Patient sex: F
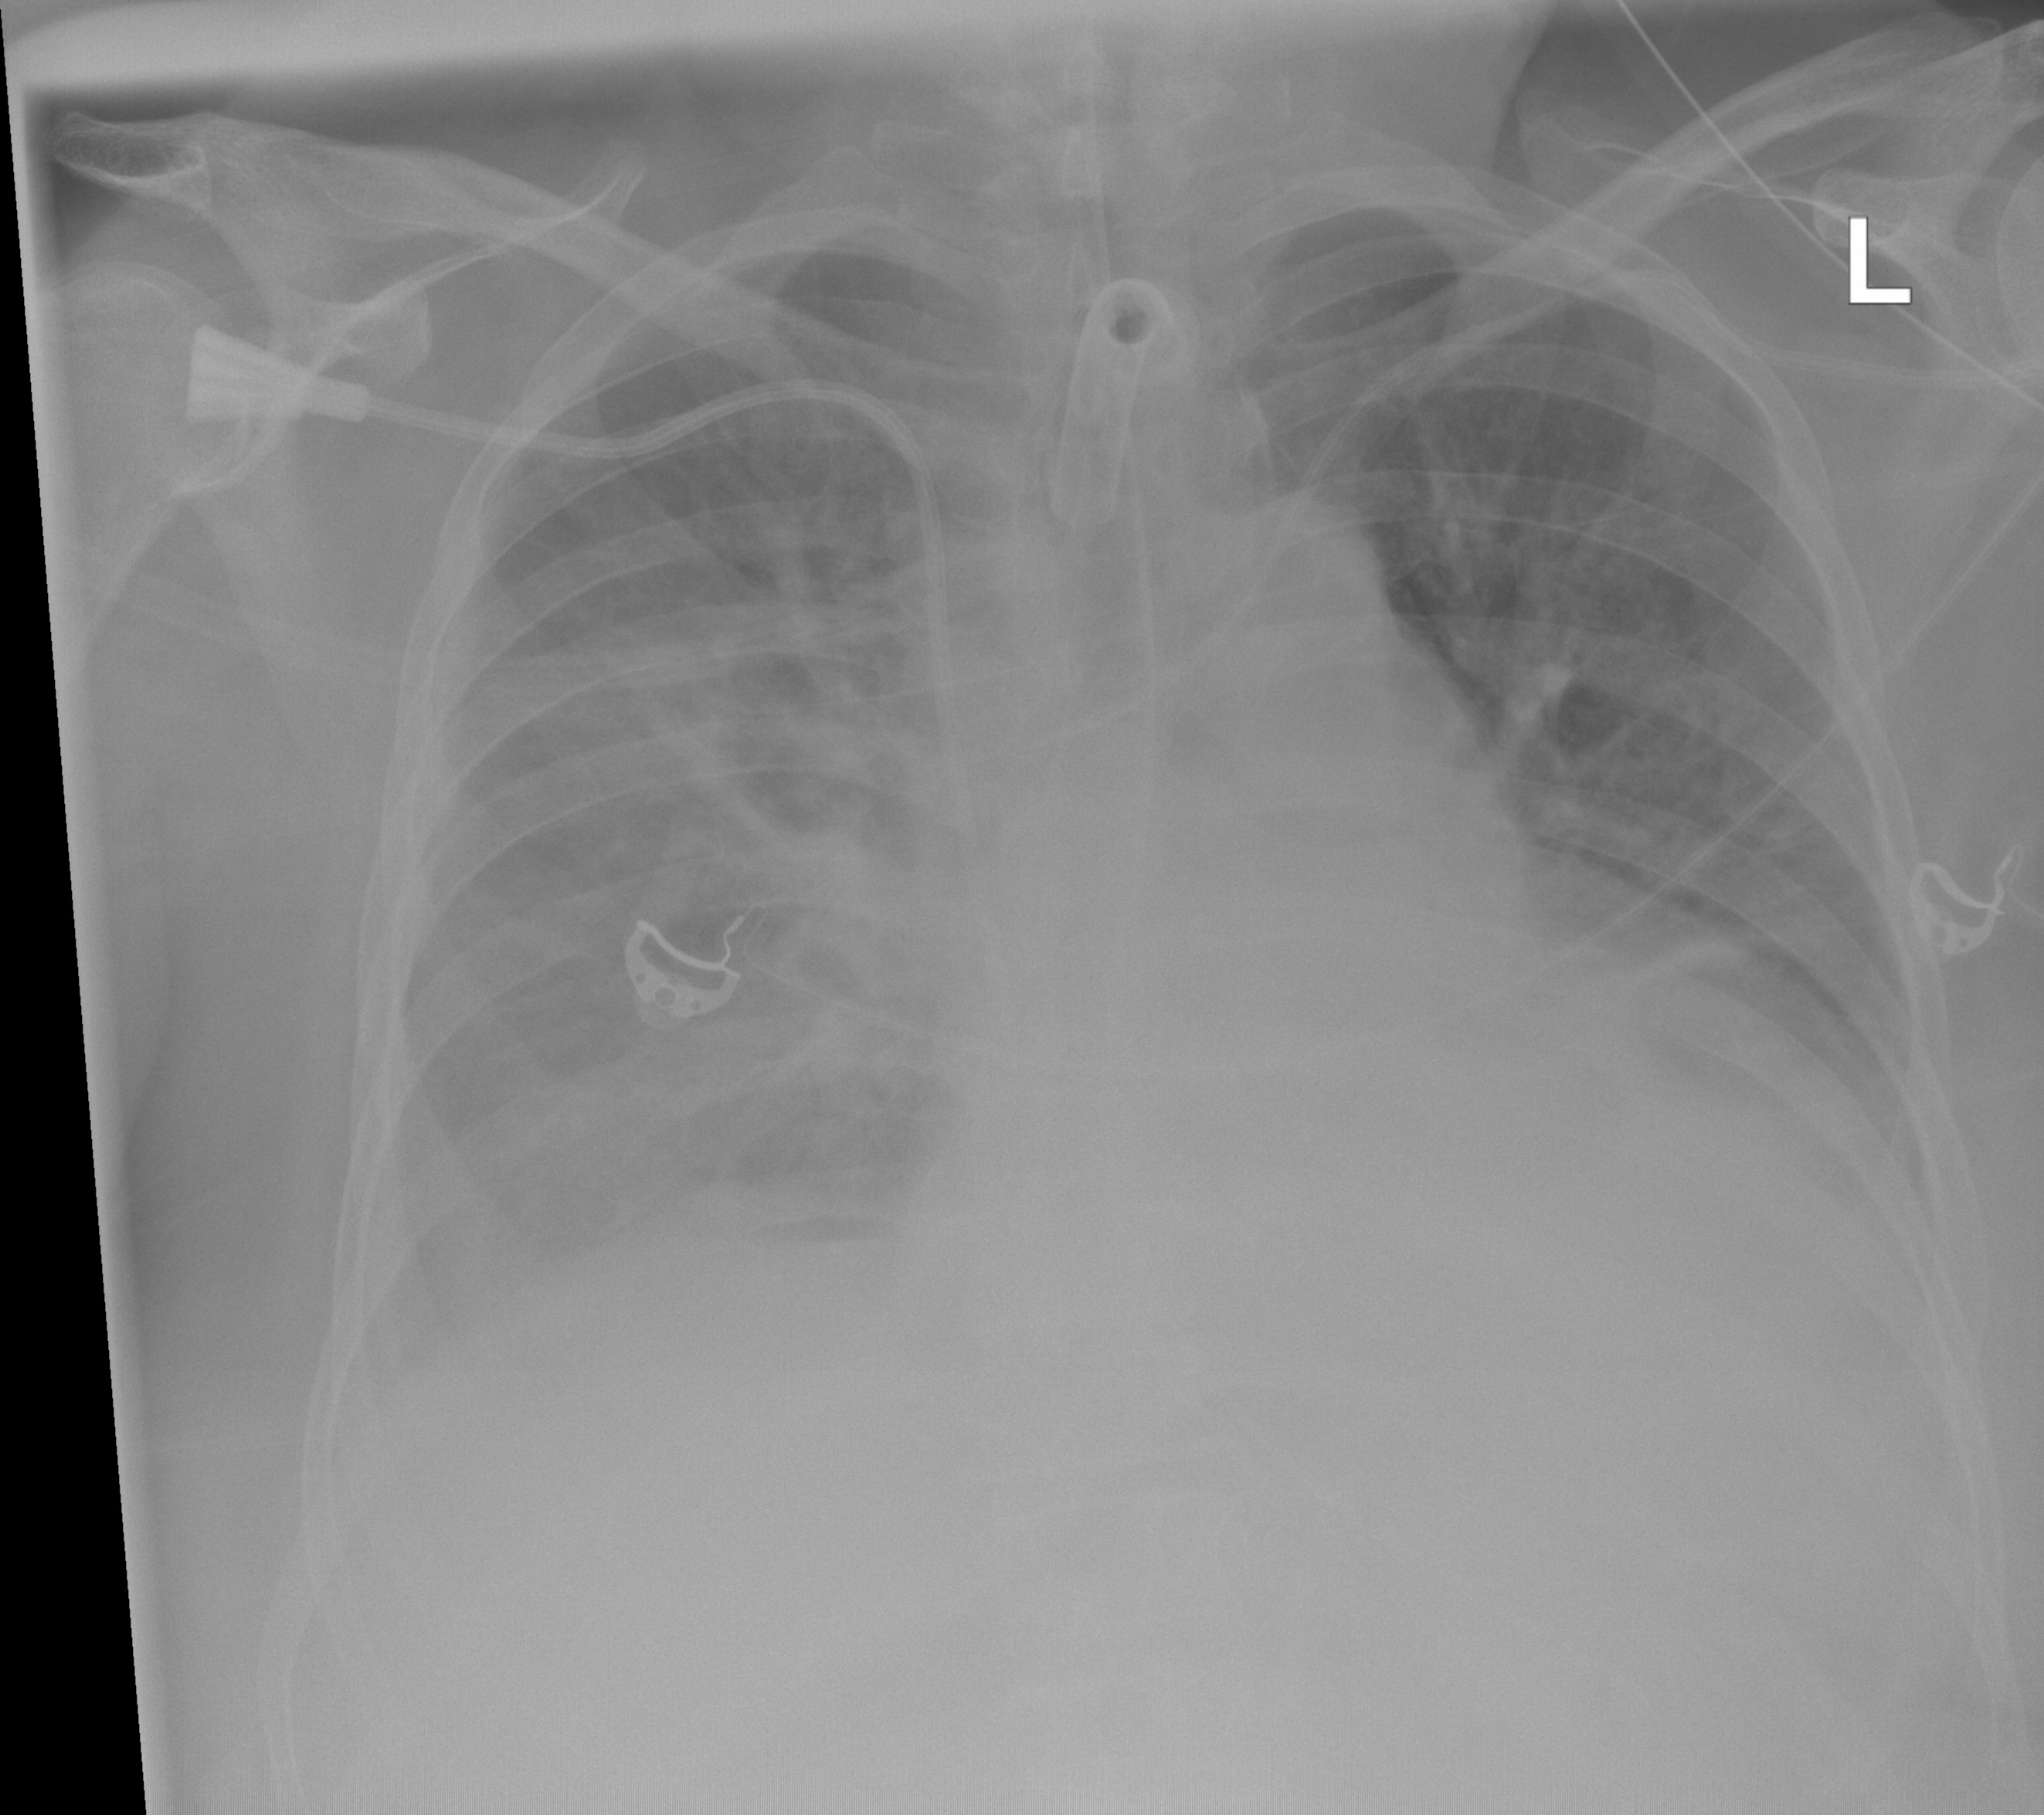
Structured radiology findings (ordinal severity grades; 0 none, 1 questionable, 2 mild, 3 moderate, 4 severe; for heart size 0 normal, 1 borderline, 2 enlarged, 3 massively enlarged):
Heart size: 0
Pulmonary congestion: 0
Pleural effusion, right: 1
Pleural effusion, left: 1
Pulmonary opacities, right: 0
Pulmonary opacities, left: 0
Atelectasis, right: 2
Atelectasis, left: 0